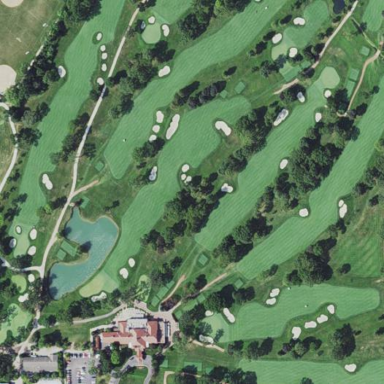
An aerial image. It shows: Golf course.